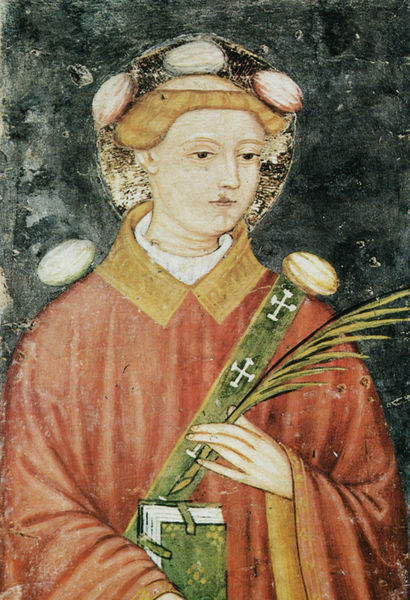
Titel: Freskodetail
Künstler: Michelino da Besozzo
Standort: Pavia
Institution: Castello Visconteo, Schlosskapelle
Schlagwörter: blau, dunkel, feder, gemälde, hand, kopf, mann, umhang, gelb, grün, ocker, ausschnitt, finger, frau, frisur, grau, hintergrund, hut, mund, nase, ohr, orange, schwarz, weiss, blick, rot, malerei, blond, hemd, wand, augen, band, bibel, falten, gesicht, halten, inkarnat, kragen, mensch, stein, steine, bildnis, hals, hände, portrait, porträt, öl, gewand, gold, haare, kutte, mantel, pflanze, gotik, lippen, renaissance, schärpe, italien, perspektive, ausdruck, seine, bischof, detail, glatze, pupillen, wandgemälde, robe, palme, palmwedel, faltenwurf, junge, stola, grun, buch, kreuz, geld, zweig, scherpe, kranz, flecken, kiel, palmzweig, talar, heiligenschein, zugeschlagen, kreuze, nimbus, schreiben, gesichtsausdruck, mittelalter, priester, romanik, mönch, franziskus, heiliger, gelehrter, muschel, märtyrer, fresko, muscheln, schreiber, prophet, tonsur, martyrer, rotes gewand, pilger, jakob, stephanus, jakobus, palmenzweig, benedikt, märtyrerpalme, kasel, mönchsgewand, kopfkranz, stola mit kreuzen, goldgelber kragen, benediktaner, umgekehrte perspektive